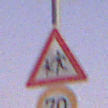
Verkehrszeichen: KinderRechts
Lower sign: Geschwindigkeit70
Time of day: Dawn
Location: Outdoor (RoadRail)
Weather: Clear
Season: NotSpecified
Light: Natural